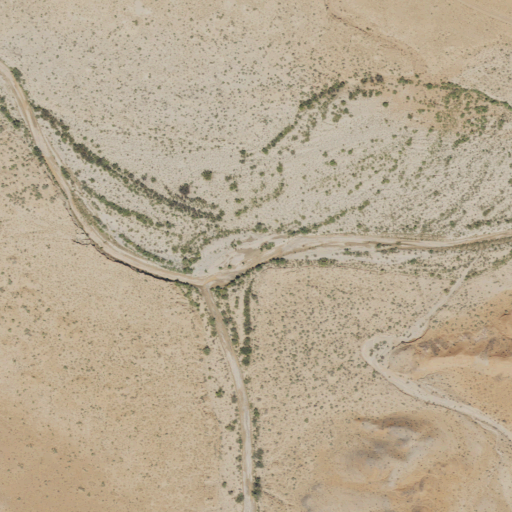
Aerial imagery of valley in Utah named Temple Wash containing shrub and grassland